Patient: sex F, age 63
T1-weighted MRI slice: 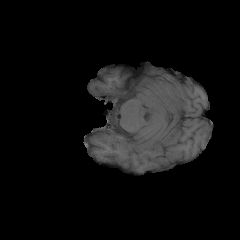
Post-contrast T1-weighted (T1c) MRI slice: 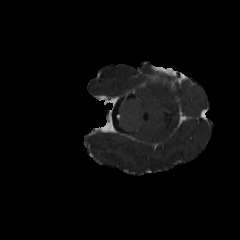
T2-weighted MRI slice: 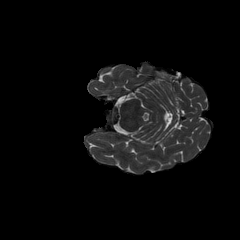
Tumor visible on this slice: no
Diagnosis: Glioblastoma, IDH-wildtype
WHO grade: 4